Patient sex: M
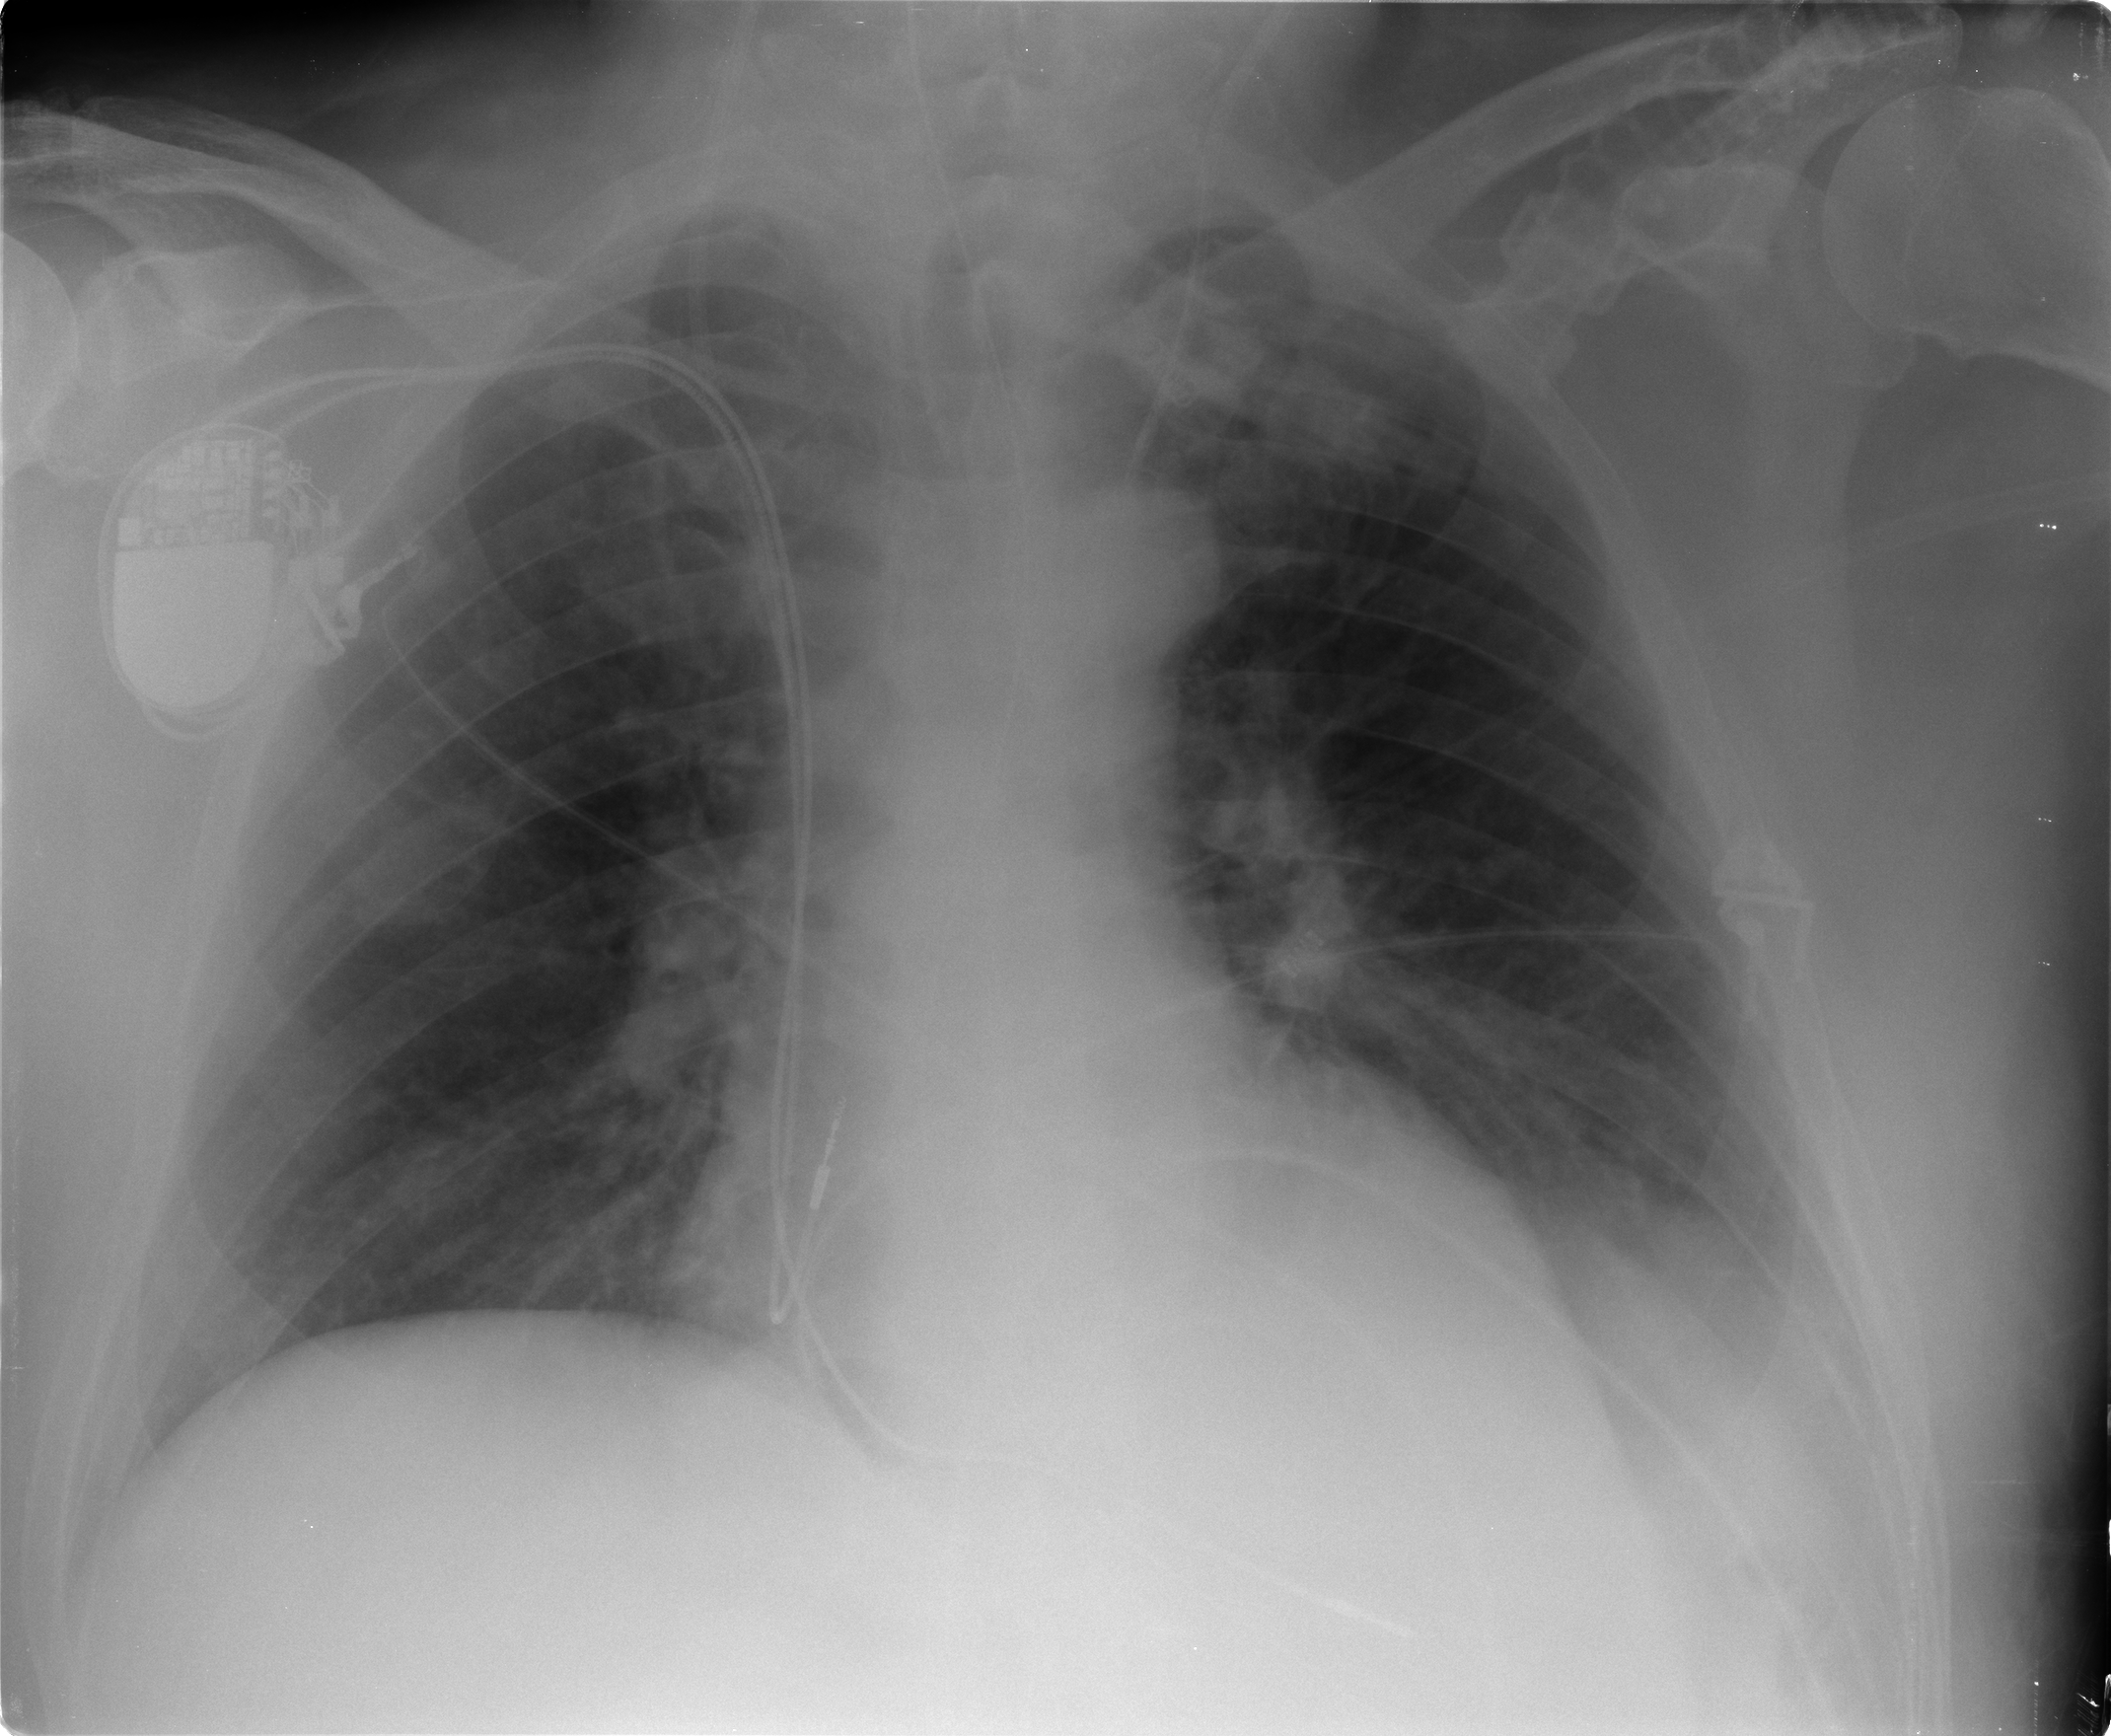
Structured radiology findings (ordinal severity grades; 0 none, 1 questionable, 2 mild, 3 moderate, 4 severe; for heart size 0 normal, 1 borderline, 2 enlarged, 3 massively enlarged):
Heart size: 2
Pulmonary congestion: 2
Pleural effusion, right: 0
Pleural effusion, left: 2
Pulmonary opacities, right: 0
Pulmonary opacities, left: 2
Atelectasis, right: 0
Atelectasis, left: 2